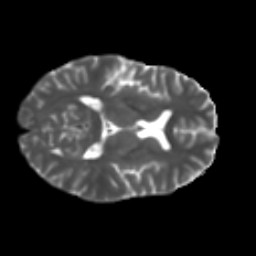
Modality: T2w
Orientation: axial
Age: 29
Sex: female
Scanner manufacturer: ge
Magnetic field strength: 3 T
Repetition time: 7.8 s
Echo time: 0.0606 s